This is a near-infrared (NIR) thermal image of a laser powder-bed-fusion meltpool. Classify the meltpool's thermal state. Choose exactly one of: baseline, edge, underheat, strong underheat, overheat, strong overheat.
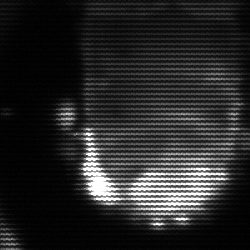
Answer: baseline